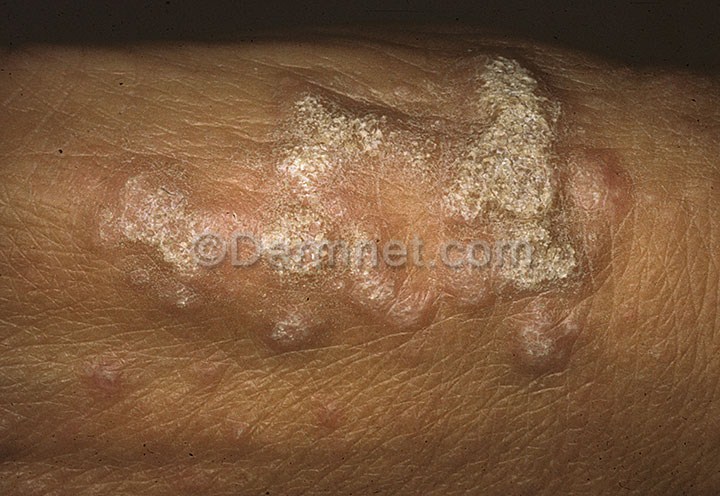
Disease: Nail Fungus and other Nail Disease